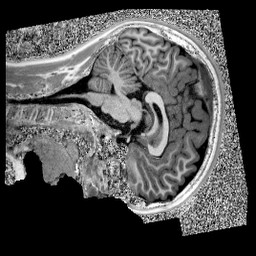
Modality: UNIT1
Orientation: sagittal
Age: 10
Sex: male
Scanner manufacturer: siemens
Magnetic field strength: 3 T
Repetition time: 4 s
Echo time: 0.00303 s